Question: I am trying to have a custom inset for the separator in a UITableView. Here is my code for viewDidLoad
'''
- (void)viewDidLoad {
[super viewDidLoad];
[self.tableView registerClass:[ChatTableCell class] forCellReuseIdentifier:@"ChatCell"];
[self.tableView setSeparatorInset:UIEdgeInsetsMake(0, 65, 0, 0)];
}
'''
The cell separator inset does not work properly as shown in the picture. It works for some cells and does not for others. What am I doing wrong here?
This is what my viewcontroller.m file looks like
'''
#import "ChatListViewController.h"
@interface ChatListViewController ()
@end
@implementation ChatListViewController
- (id)initWithStyle:(UITableViewStyle)style {
//self = [super initWithStyle:style];
self = [super initWithStyle:UITableViewStylePlain];
if (self) {
self.parseClassName = kChatRoomClassKey;
self.paginationEnabled = YES;
self.pullToRefreshEnabled = YES;
self.objectsPerPage = 25;
//[self.tableView setSeparatorInset:UIEdgeInsetsMake(0, 65, 0, 0)];
}
return self;
}
- (PFQuery *)queryForTable {
if (![PFUser currentUser]) {
PFQuery *query = [PFQuery queryWithClassName:self.parseClassName];
[query setLimit:0];
return query;
}
PFQuery *query = [PFQuery queryWithClassName:self.parseClassName];
[query whereKey:kChatRoomUsersKey equalTo:[PFUser currentUser]];
[query includeKey:kChatRoomUsersKey];
[query orderByDescending:@"updatedAt"];
[query setCachePolicy:kPFCachePolicyCacheThenNetwork];
// If no objects are loaded in memory, we look to the cache first to fill the table
// and then subsequently do a query against the network.
//
// If there is no network connection, we will hit the cache first.
if (self.objects.count == 0 || ![[UIApplication sharedApplication].delegate performSelector:@selector(isParseReachable)]) {
[query setCachePolicy:kPFCachePolicyCacheThenNetwork];
}
return query;
}
- (UITableViewCell *)tableView:(UITableView *)tableView cellForRowAtIndexPath:(NSIndexPath *)indexPath object:(PFObject *)object {
static NSString *CellIdentifier = @"ChatCell";
ChatTableCell *cell = [tableView dequeueReusableCellWithIdentifier:CellIdentifier];
if (cell == nil) {
cell = [[ChatTableCell alloc] initWithStyle:UITableViewCellStyleSubtitle reuseIdentifier:CellIdentifier];
[cell setAccessoryType:UITableViewCellAccessoryDisclosureIndicator];
[cell setSelectionStyle:UITableViewCellSelectionStyleGray];
}
cell.selectionStyle = UITableViewCellSelectionStyleNone;
NSArray *users = [object objectForKey:kChatRoomUsersKey];
PFUser *cellUser = (PFUser *)[users objectAtIndex:0];
if ([cellUser.objectId isEqualToString:[PFUser currentUser].objectId]) {
cellUser = [users objectAtIndex:1];
NSLog(@"%@", cellUser);
}
cell.textLabel.font = [UIFont fontWithName:kDefaultFontKey size:17.0];
cell.detailTextLabel.font = [UIFont fontWithName:kDefaultFontLightKey size:14];
if ([cellUser isEqual:[NSNull null]]) {
cell.username.text = @"Selfie User";
cell.textLabel.font = [UIFont fontWithName:kDefaultFontKey size:17.0];
cell.latestText.text = [object objectForKey:kChatRoomLatestTextKey];
cell.detailTextLabel.font = [UIFont fontWithName:kDefaultFontKey size:10.0];
[cell.avatarImageView.profileImageView setImage:[UIImage imageNamed:@"AvatarPlaceholder.png"]];
}
else {
cell.username.text = cellUser.username;
cell.textLabel.font = [UIFont fontWithName:kDefaultFontKey size:17.0];
cell.latestText.text = [object objectForKey:kChatRoomLatestTextKey];
cell.detailTextLabel.font = [UIFont fontWithName:kDefaultFontKey size:10.0];
if ([[cellUser fetchIfNeeded] objectForKey:kPAPUserProfilePicSmallKey] == nil) {
[cell.avatarImageView.profileImageView setImage:[UIImage imageNamed:@"AvatarPlaceholder.png"]];
}
else
[cell.avatarImageView setFile:[cellUser objectForKey:kPAPUserProfilePicSmallKey]];
}
return cell;
}
- (CGFloat)tableView:(UITableView *)tableView heightForRowAtIndexPath:(NSIndexPath *)indexPath {
return 70.0f;
}
-(void)tableView:(UITableView *)tableView didSelectRowAtIndexPath:(NSIndexPath *)indexPath {
PFObject *chatRoomObject = [self.objects objectAtIndex:indexPath.row];
if ([[chatRoomObject objectForKey:kChatRoomReadKey] isEqual:@NO]) {
[chatRoomObject setObject:@YES forKey:kChatRoomReadKey];
[chatRoomObject saveEventually];
UITabBarItem *tabBarItem = [[self.tabBarController.viewControllers objectAtIndex:PAPFriendsTabBarItemIndex] tabBarItem];
NSString *currentBadgeValue = tabBarItem.badgeValue;
if (currentBadgeValue && currentBadgeValue.length > 1) {
NSNumberFormatter *numberFormatter = [[NSNumberFormatter alloc] init];
NSNumber *badgeValue = [numberFormatter numberFromString:currentBadgeValue];
NSNumber *newBadgeValue = [NSNumber numberWithInt:[badgeValue intValue] - 1];
tabBarItem.badgeValue = [numberFormatter stringFromNumber:newBadgeValue];
} else {
tabBarItem.badgeValue = @"";
}
}
ChatViewController *convoVC = [[ChatViewController alloc] init];
NSArray *users = [[self.objects objectAtIndex:indexPath.row] objectForKey:kChatRoomUsersKey];
PFUser *cellUser = (PFUser *)[users objectAtIndex:0];
if ([cellUser.objectId isEqualToString:[PFUser currentUser].objectId]) {
cellUser = [users objectAtIndex:1];
}
[convoVC setUser:cellUser];
[convoVC setChatRoom:[self.objects objectAtIndex:indexPath.row]];
[self.navigationController pushViewController:convoVC animated:YES];
}
- (void)viewDidLoad
{
[super viewDidLoad];
[self.tableView registerClass:[ChatTableCell class] forCellReuseIdentifier:@"ChatCell"];
[self.tableView setSeparatorInset:UIEdgeInsetsMake(0, 65, 0, 0)];
[self.navigationController.navigationBar setBarStyle:UIBarStyleBlack];
[self.navigationItem setTitle:@"Chat"];
//Change Back button text
UIBarButtonItem *backButton = [[UIBarButtonItem alloc]
initWithTitle: @""
style: UIBarButtonItemStyleBordered
target: nil action: nil];
[self.navigationItem setBackBarButtonItem: backButton];
[self.navigationController setDelegate:self];
}
-(void)viewDidAppear:(BOOL)animated {
[self loadObjects];
//Google Analytics screen tracking
id tracker = [[GAI sharedInstance] defaultTracker];
[tracker set:kGAIScreenName
value:@"Chat"];
[tracker send:[[GAIDictionaryBuilder createScreenView] build]];
}
-(void)viewWillAppear:(BOOL)animated {
[Flurry logEvent:@"Viewed Chat" timed:YES];
}
-(void)viewWillDisappear:(BOOL)animated {
[Flurry endTimedEvent:@"Viewed Chat" withParameters:nil];
}
@end
'''

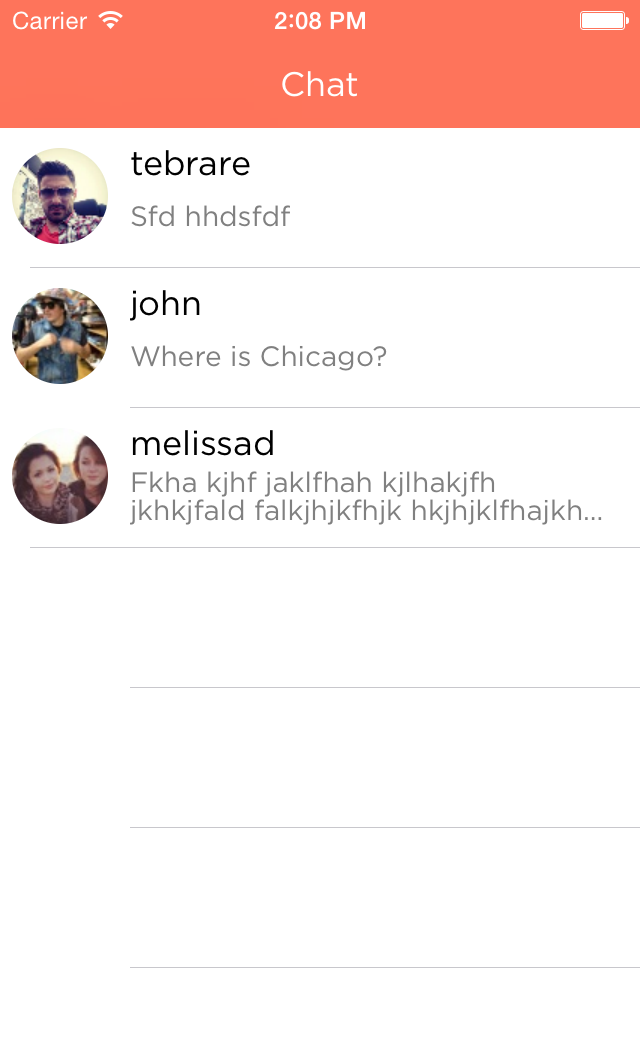
Answer: After all my workaround , now fixed in both ios 7 and 8 tested.
'''
-(void)viewDidLayoutSubviews
{
[customTableview setSeparatorInset:UIEdgeInsetsZero];
}
-(void)tableView:(UITableView *)tableView willDisplayCell:(customCell *)cell forRowAtIndexPath:(NSIndexPath *)indexPath{
if ([tableView respondsToSelector:@selector(setSeparatorInset:)]){
[tableView setSeparatorInset:UIEdgeInsetsZero];
}
if ([tableView respondsToSelector:@selector(setLayoutMargins:)]) {
[tableView setLayoutMargins:UIEdgeInsetsZero]; // ios 8 newly added
}
if ([cell respondsToSelector:@selector(setLayoutMargins:)]) {
[cell setLayoutMargins:UIEdgeInsetsZero];
}
}
'''